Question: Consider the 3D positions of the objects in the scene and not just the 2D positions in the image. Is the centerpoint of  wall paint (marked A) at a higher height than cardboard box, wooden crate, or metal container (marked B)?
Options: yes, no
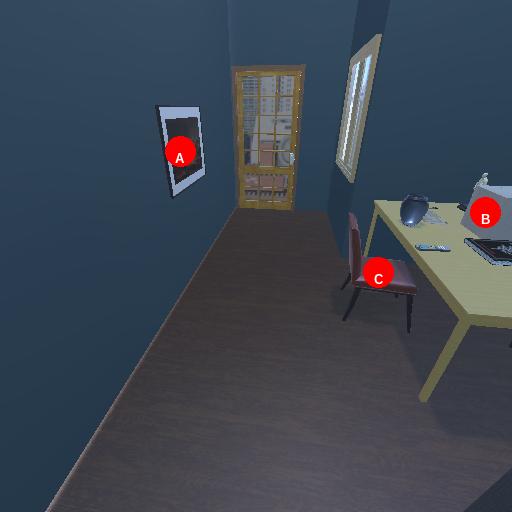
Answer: yes